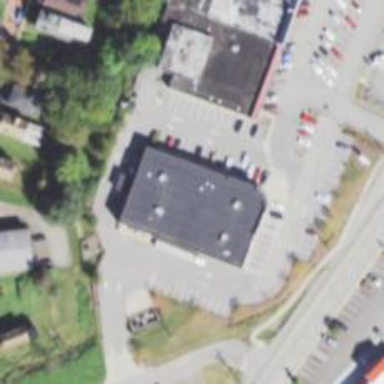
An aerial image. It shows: Pharmacy providing healthcare services.